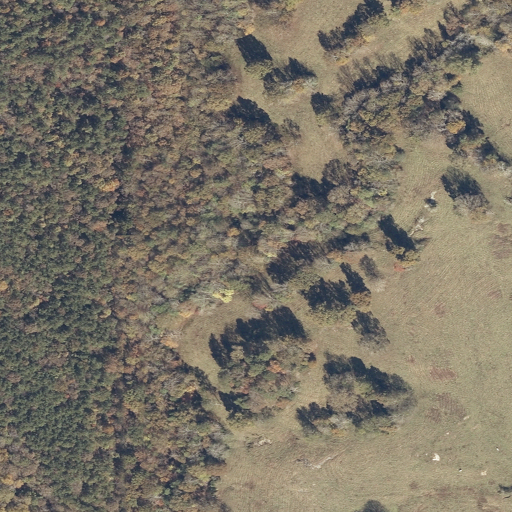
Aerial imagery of valley in Alabama named Prospect Hollow containing pasture, deciduous forest, and mixed forest